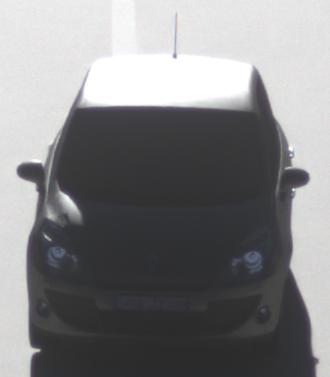
Make: Renault
Model: Scénic 1.6 16V 110
Detailed model: Scénic (III)
Model produced from: 2009/06
Model produced until: 2010/08
Doors: 5
Color: gray
Road condition: dry road
Daytime: sunrise or sunset
Contrast: medium contrast